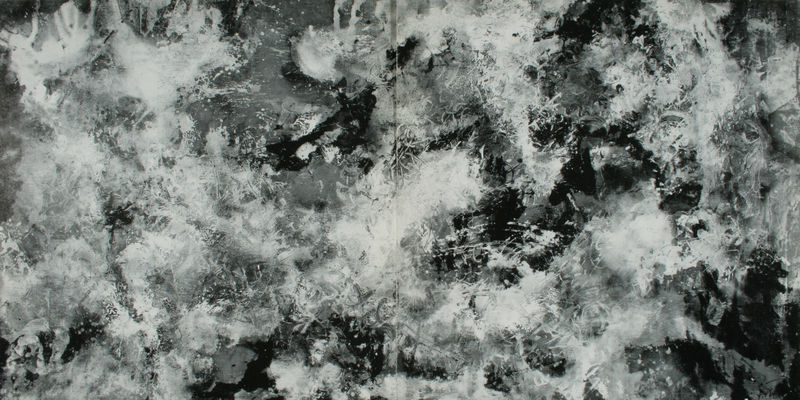
Titel: Mutabor
Künstler: Fred Thieler
Schlagwörter: weiß, grau, schwarz, schnee, bild, chaos, abstrakt, farben, farbe, formen, winter, kälte, scharz, flecken, raben, gewölk, sphäre, ratlosigkeit, pollock, hintergründig